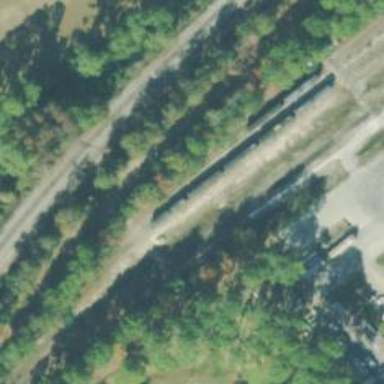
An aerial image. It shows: Wedge is used for the railway derail.